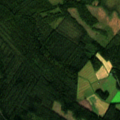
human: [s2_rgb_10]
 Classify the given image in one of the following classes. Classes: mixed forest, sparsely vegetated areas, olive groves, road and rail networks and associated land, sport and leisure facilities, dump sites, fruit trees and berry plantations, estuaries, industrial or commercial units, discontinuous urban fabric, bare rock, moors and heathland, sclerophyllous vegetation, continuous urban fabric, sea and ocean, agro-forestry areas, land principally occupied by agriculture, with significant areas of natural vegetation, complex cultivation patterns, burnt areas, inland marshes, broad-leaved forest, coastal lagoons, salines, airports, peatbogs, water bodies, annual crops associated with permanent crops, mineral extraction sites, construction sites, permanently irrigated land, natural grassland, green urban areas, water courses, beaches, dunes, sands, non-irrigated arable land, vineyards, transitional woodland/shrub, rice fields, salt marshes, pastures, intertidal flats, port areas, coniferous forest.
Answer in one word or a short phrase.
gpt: coniferous forest, mixed forest